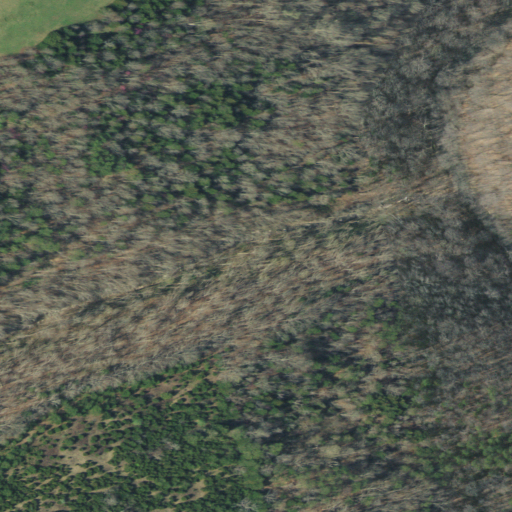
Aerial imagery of valley in Tennessee named Rodgers Hollow containing deciduous forest, grassland, mixed forest, pasture, and evergreen forest